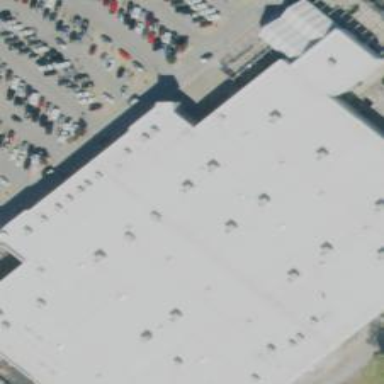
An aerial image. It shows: Retail building housing supermarket.